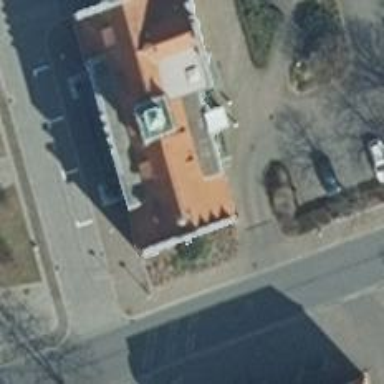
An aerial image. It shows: Police building.